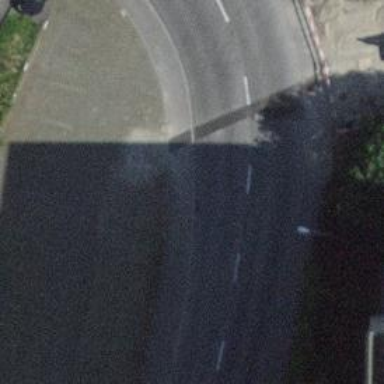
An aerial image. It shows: Sidewalk along the footway.